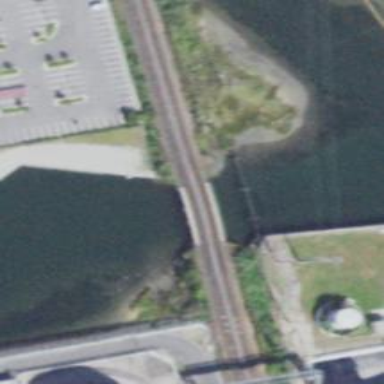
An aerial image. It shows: Railway bridge with electrified rail tracks.